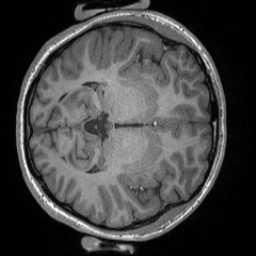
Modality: T1w
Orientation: axial